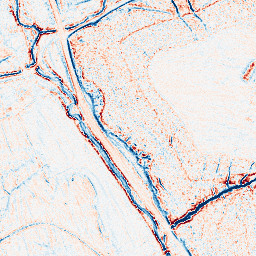
Category: edge_preserving
Decomposition family: anisotropic_diffusion
Decomposition parameters: iterations: 10
kappa: 30
gamma: 0.1
Upsampling method: cubic_catmull_rom
Upsampling parameters: scale: 4
Upsampling scale: 4